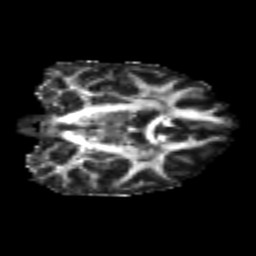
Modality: FA
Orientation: coronal
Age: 23
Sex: male
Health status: healthy
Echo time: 0.074 s